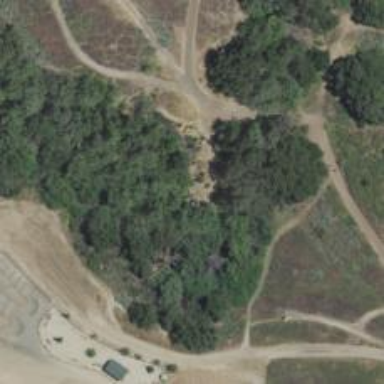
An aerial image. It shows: Disc golf hole.